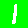
Digit: 1